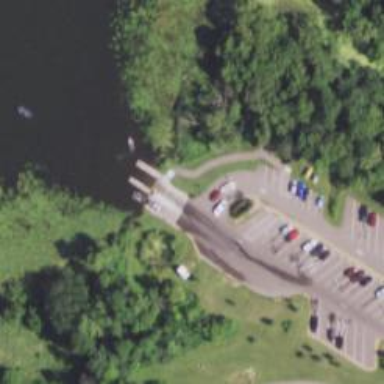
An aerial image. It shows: Slipway on service road for leisure land activities.